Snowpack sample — Loveland Pass, Silver Plume, Colorado, USA (2/11/26, 12:00 PM MST)
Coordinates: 39.663, -105.886
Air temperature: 35 °F
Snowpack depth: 82 cm
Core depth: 30 cm
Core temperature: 23 °F
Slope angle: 13°, slope face: 12°
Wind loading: high
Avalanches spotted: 1
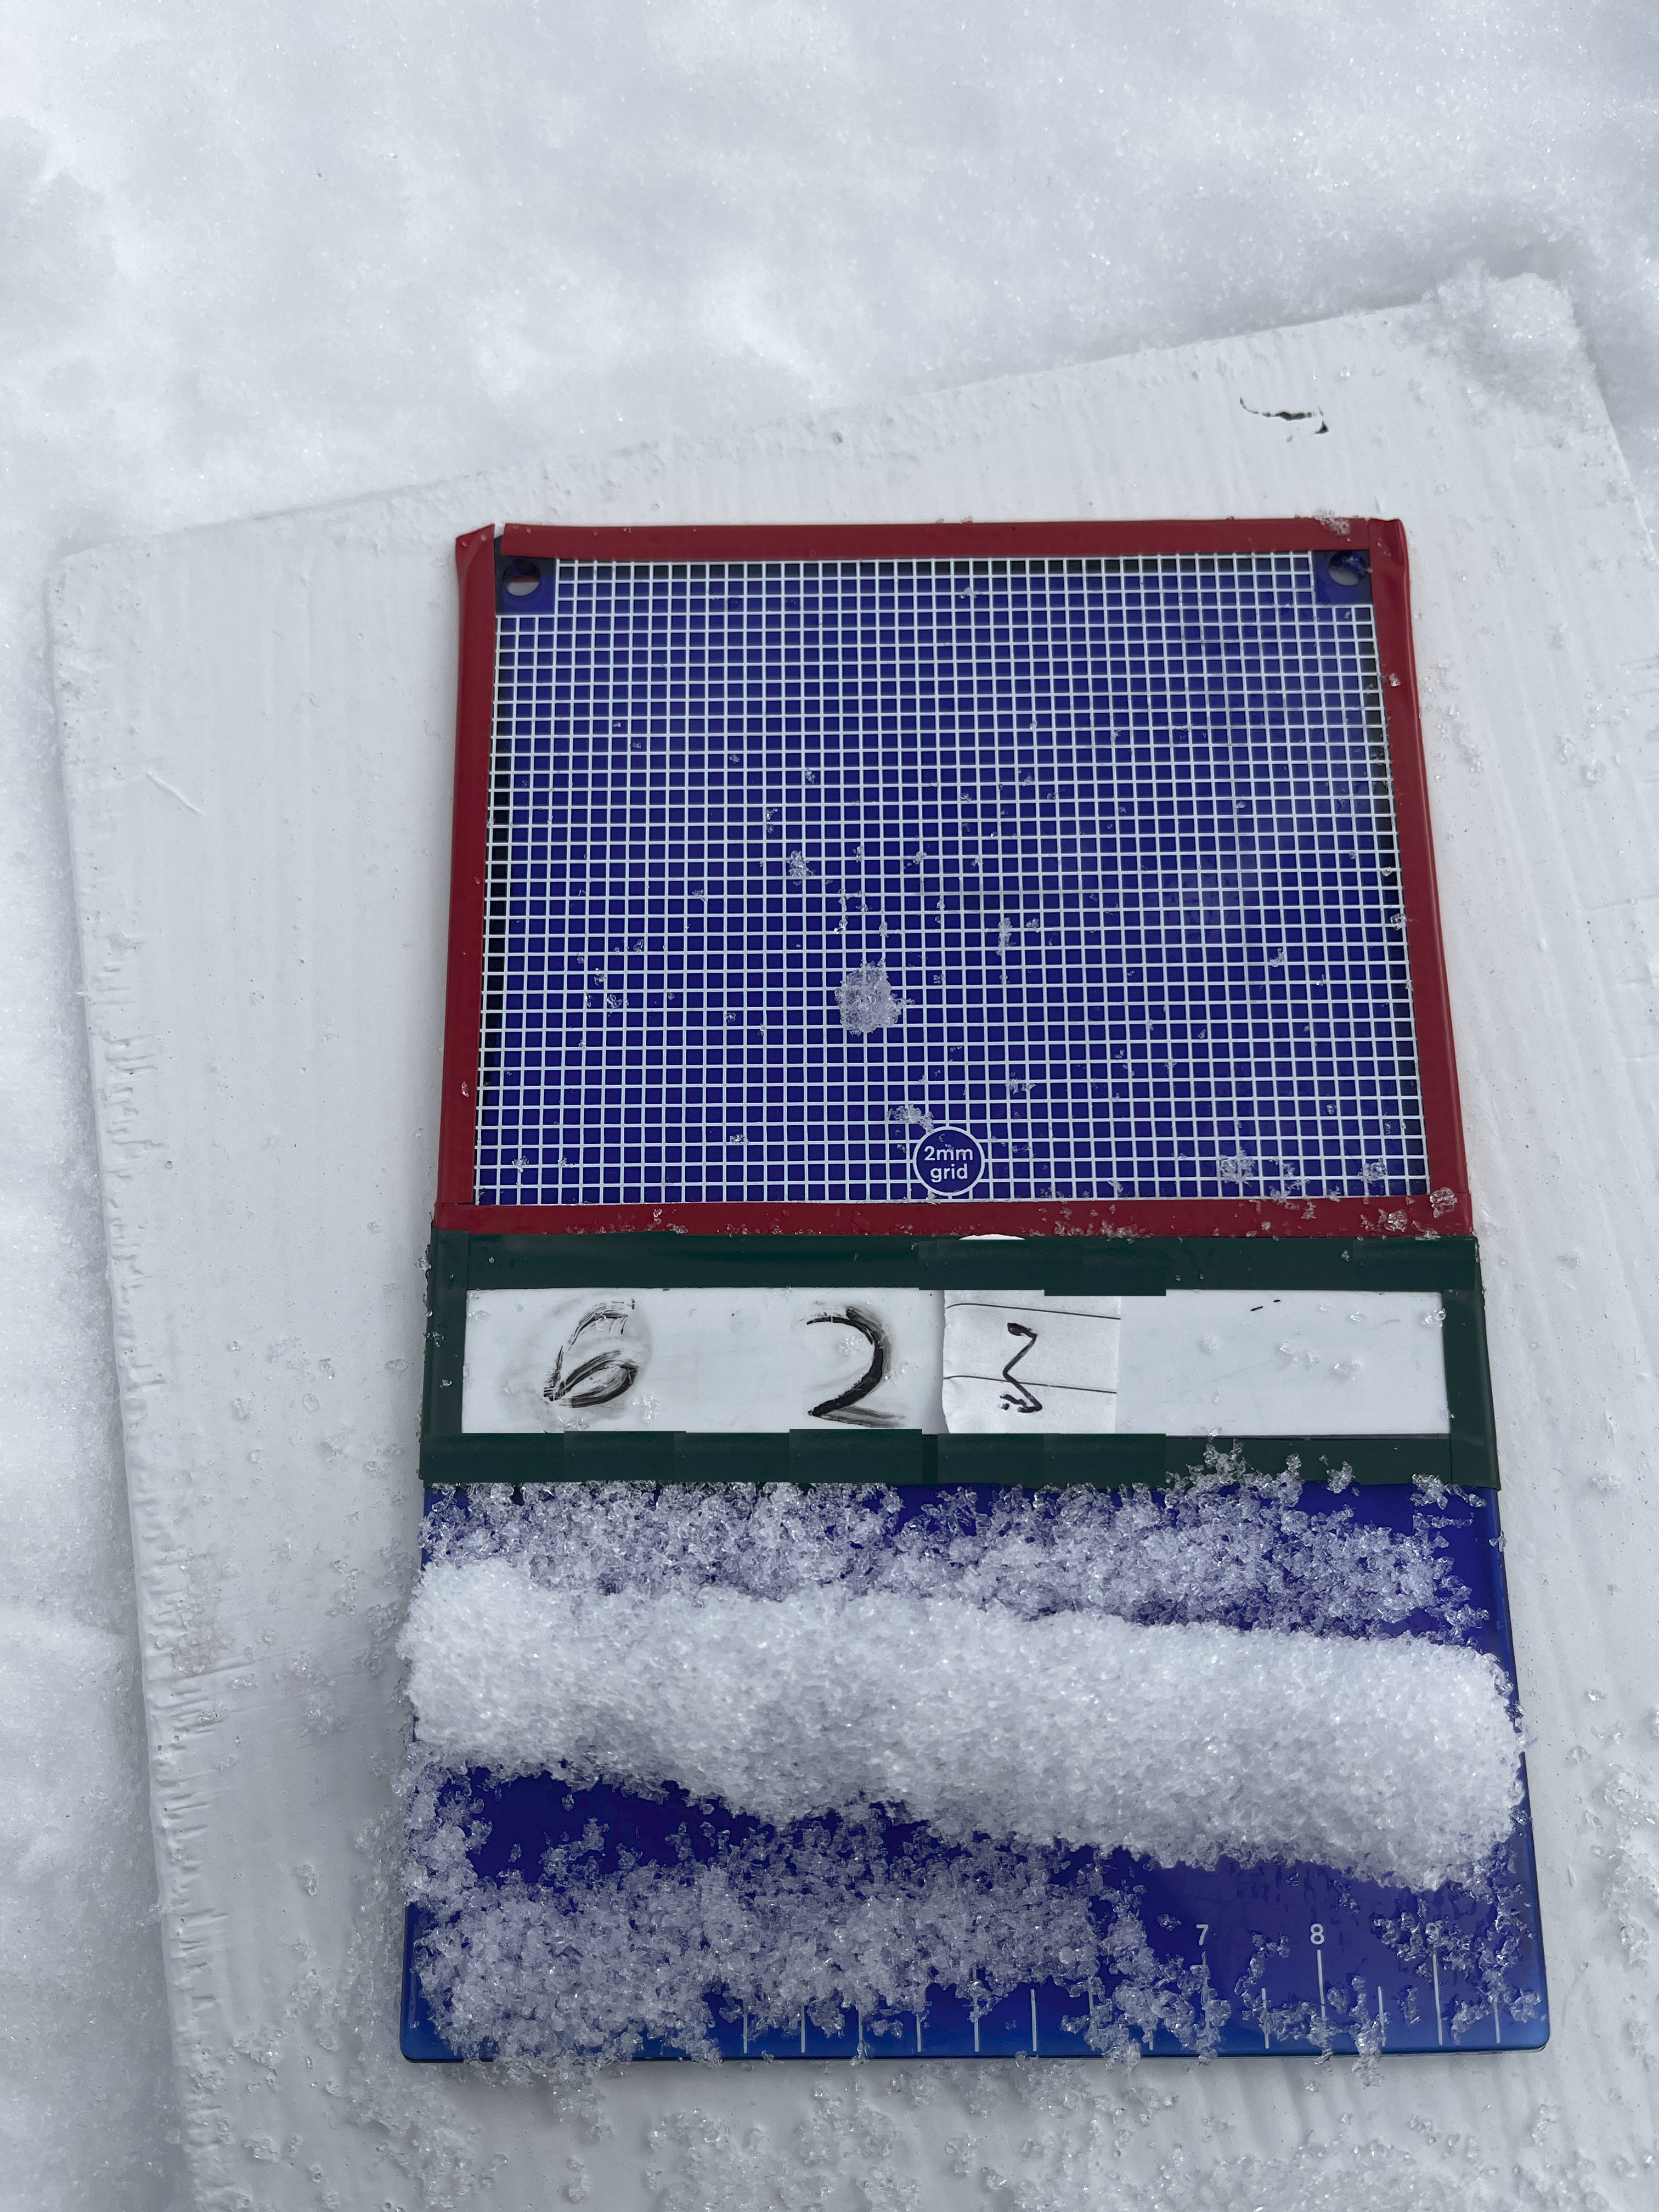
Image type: crystal_card
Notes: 1 small avalanche spotted on the north side of the bowl, lots of wind loading